Interaction volume radius: 5 \u00c5
Interaction volume height: 30 \u00c5
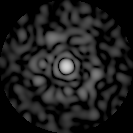
Disorder parameter: 0.8217